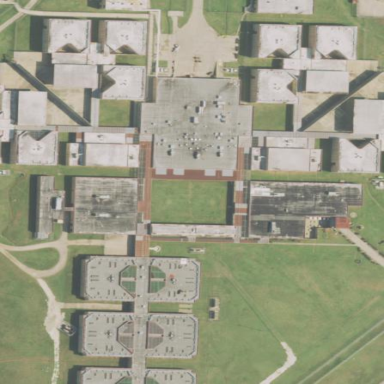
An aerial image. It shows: Prison.